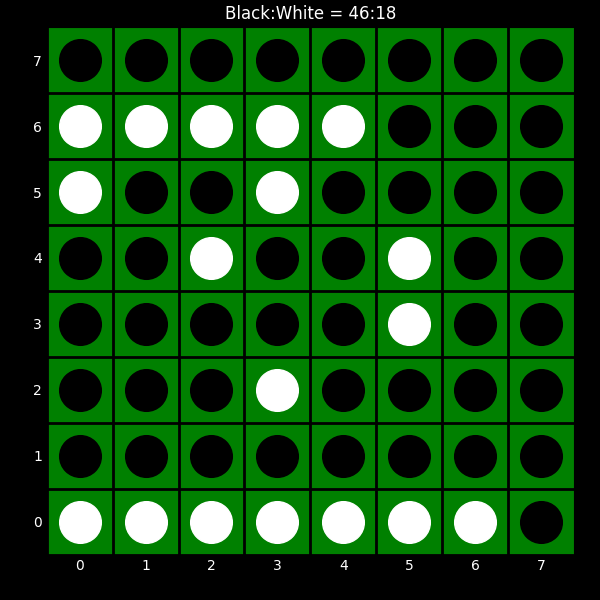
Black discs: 46
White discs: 18